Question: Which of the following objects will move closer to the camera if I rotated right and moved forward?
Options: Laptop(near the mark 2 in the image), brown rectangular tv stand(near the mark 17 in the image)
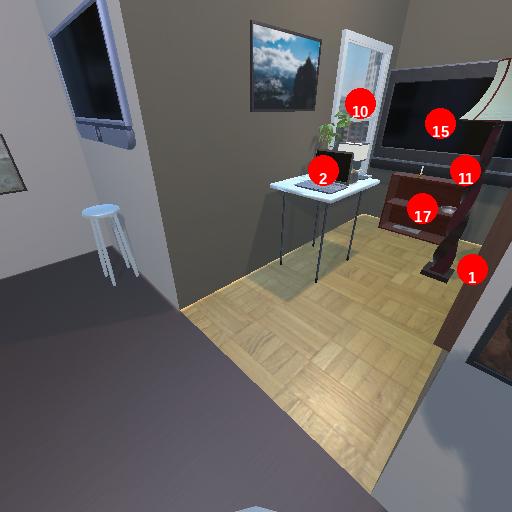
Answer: Laptop(near the mark 2 in the image)